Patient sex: F
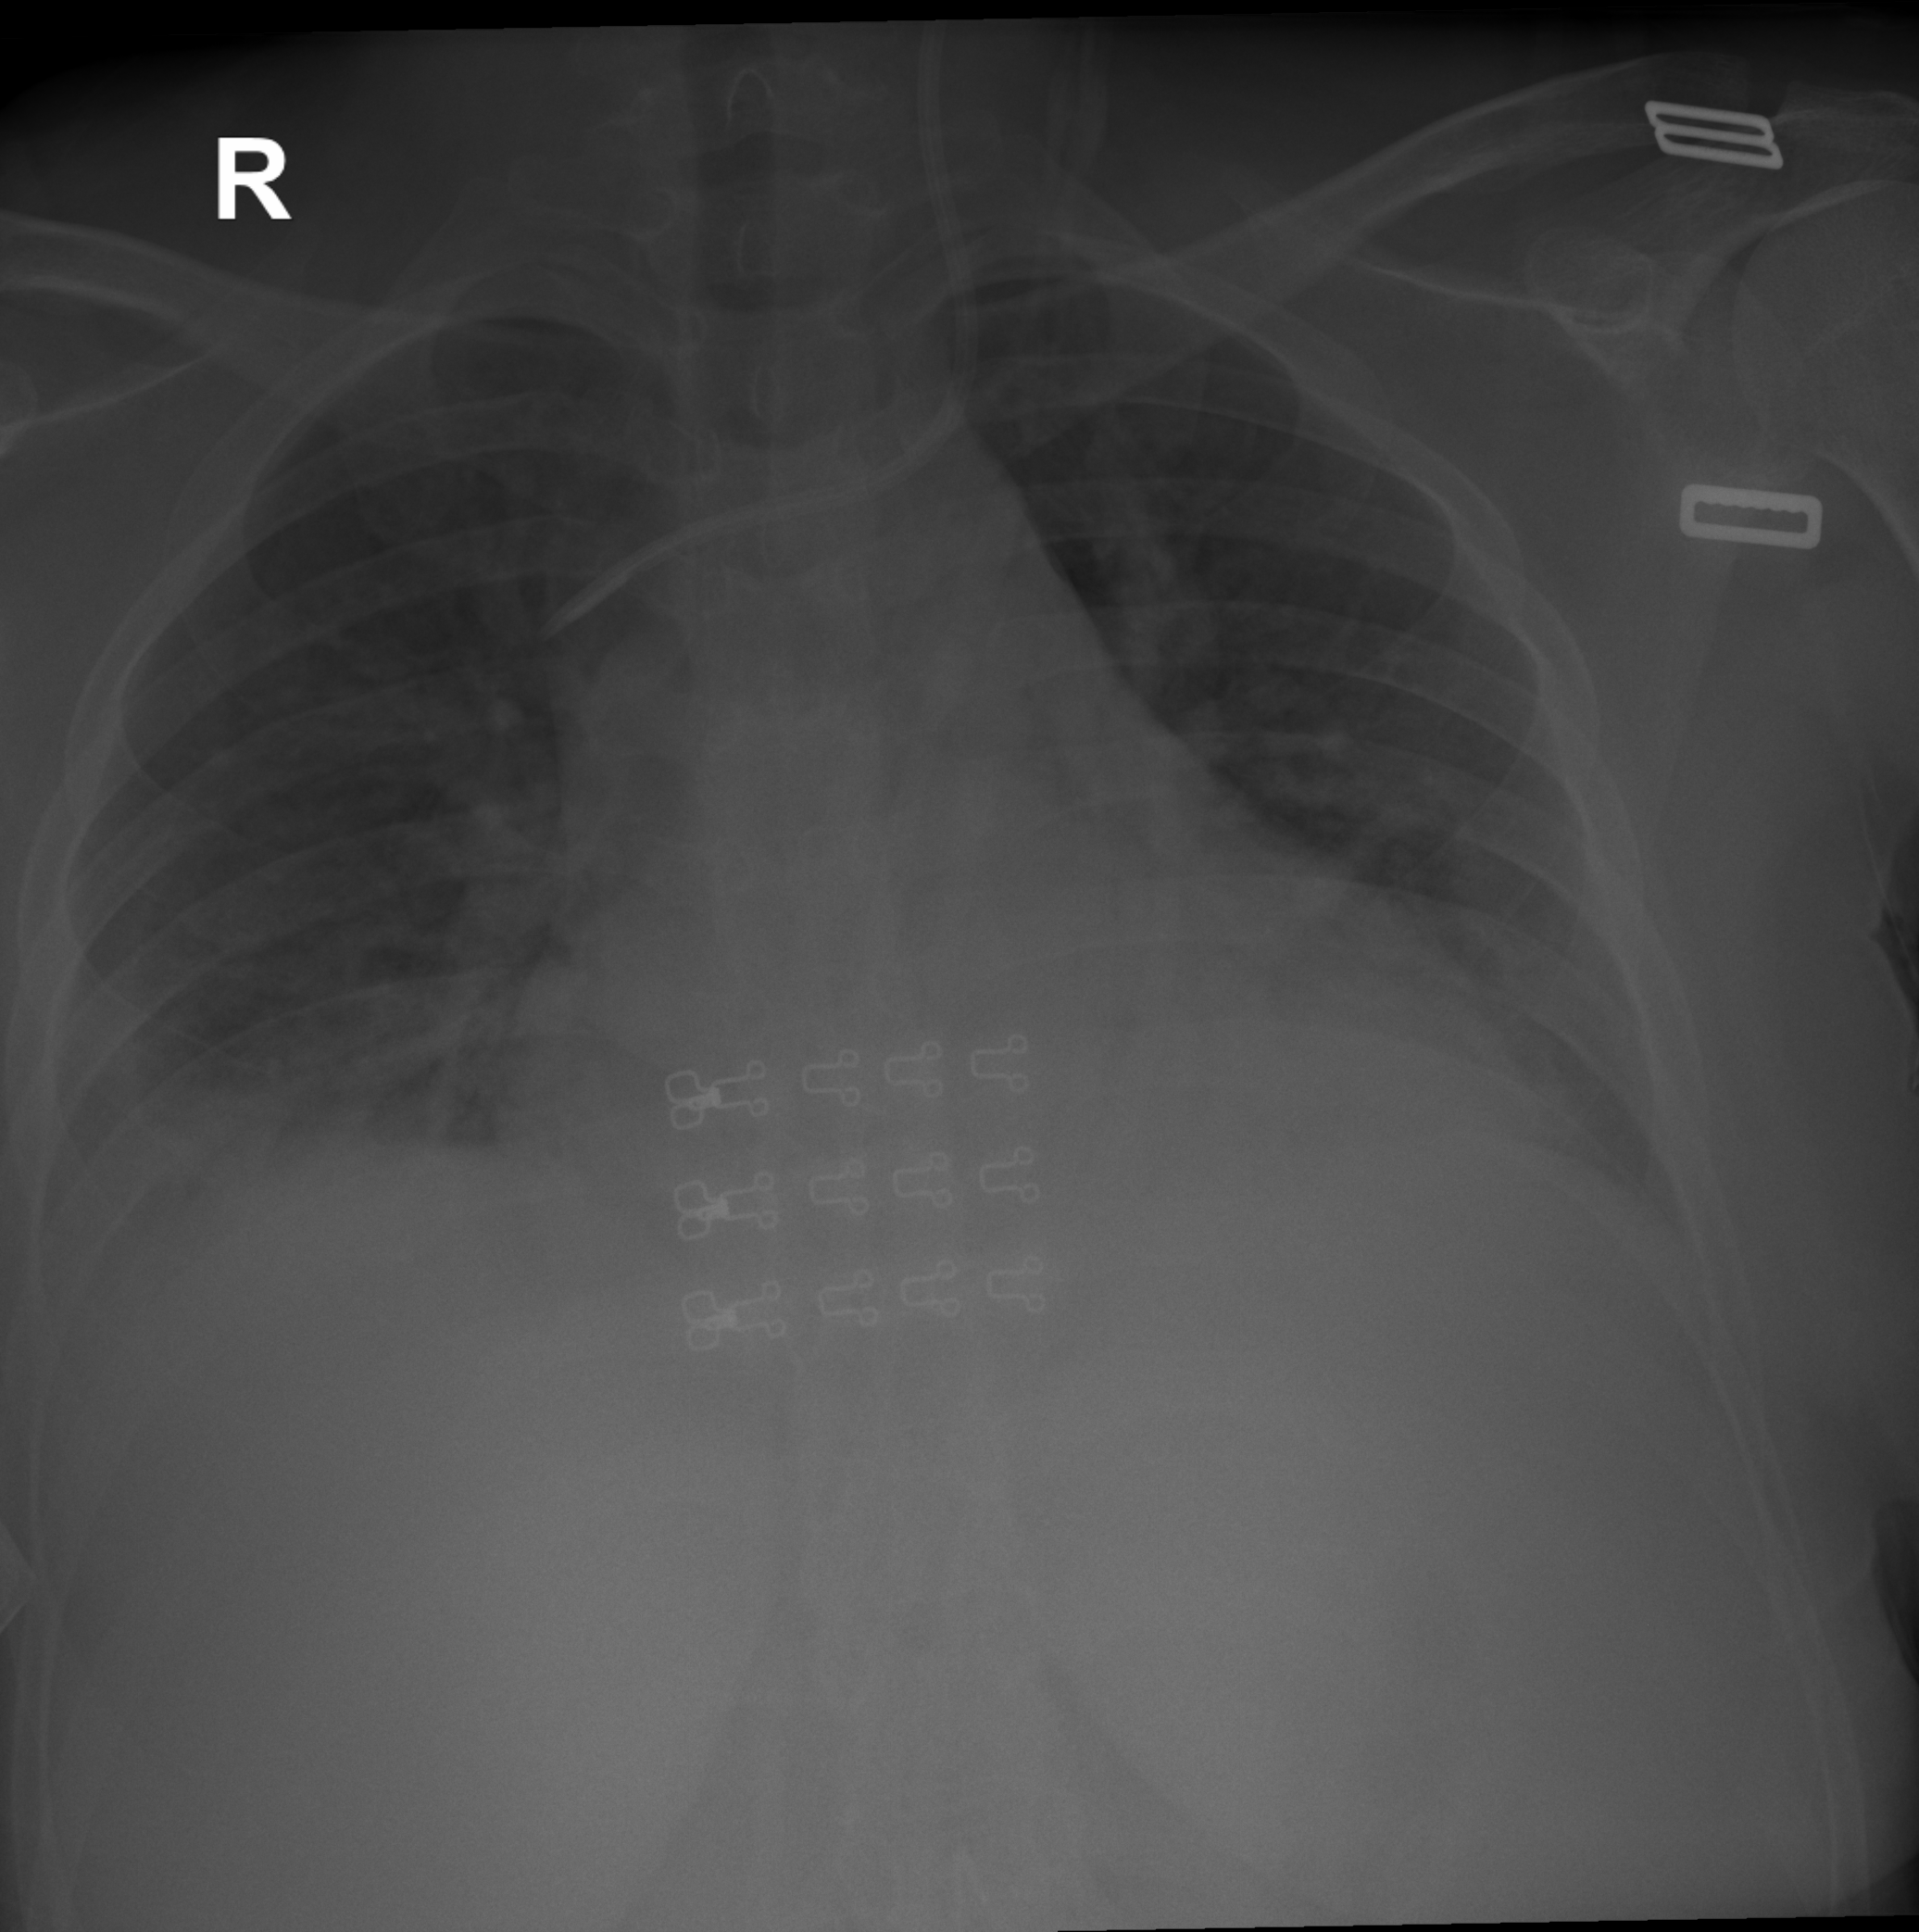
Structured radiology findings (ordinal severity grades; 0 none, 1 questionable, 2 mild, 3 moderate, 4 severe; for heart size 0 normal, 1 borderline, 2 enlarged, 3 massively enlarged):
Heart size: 2
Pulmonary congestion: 2
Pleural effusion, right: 2
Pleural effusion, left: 2
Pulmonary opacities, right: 2
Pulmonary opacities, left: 2
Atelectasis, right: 2
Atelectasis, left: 2